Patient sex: M
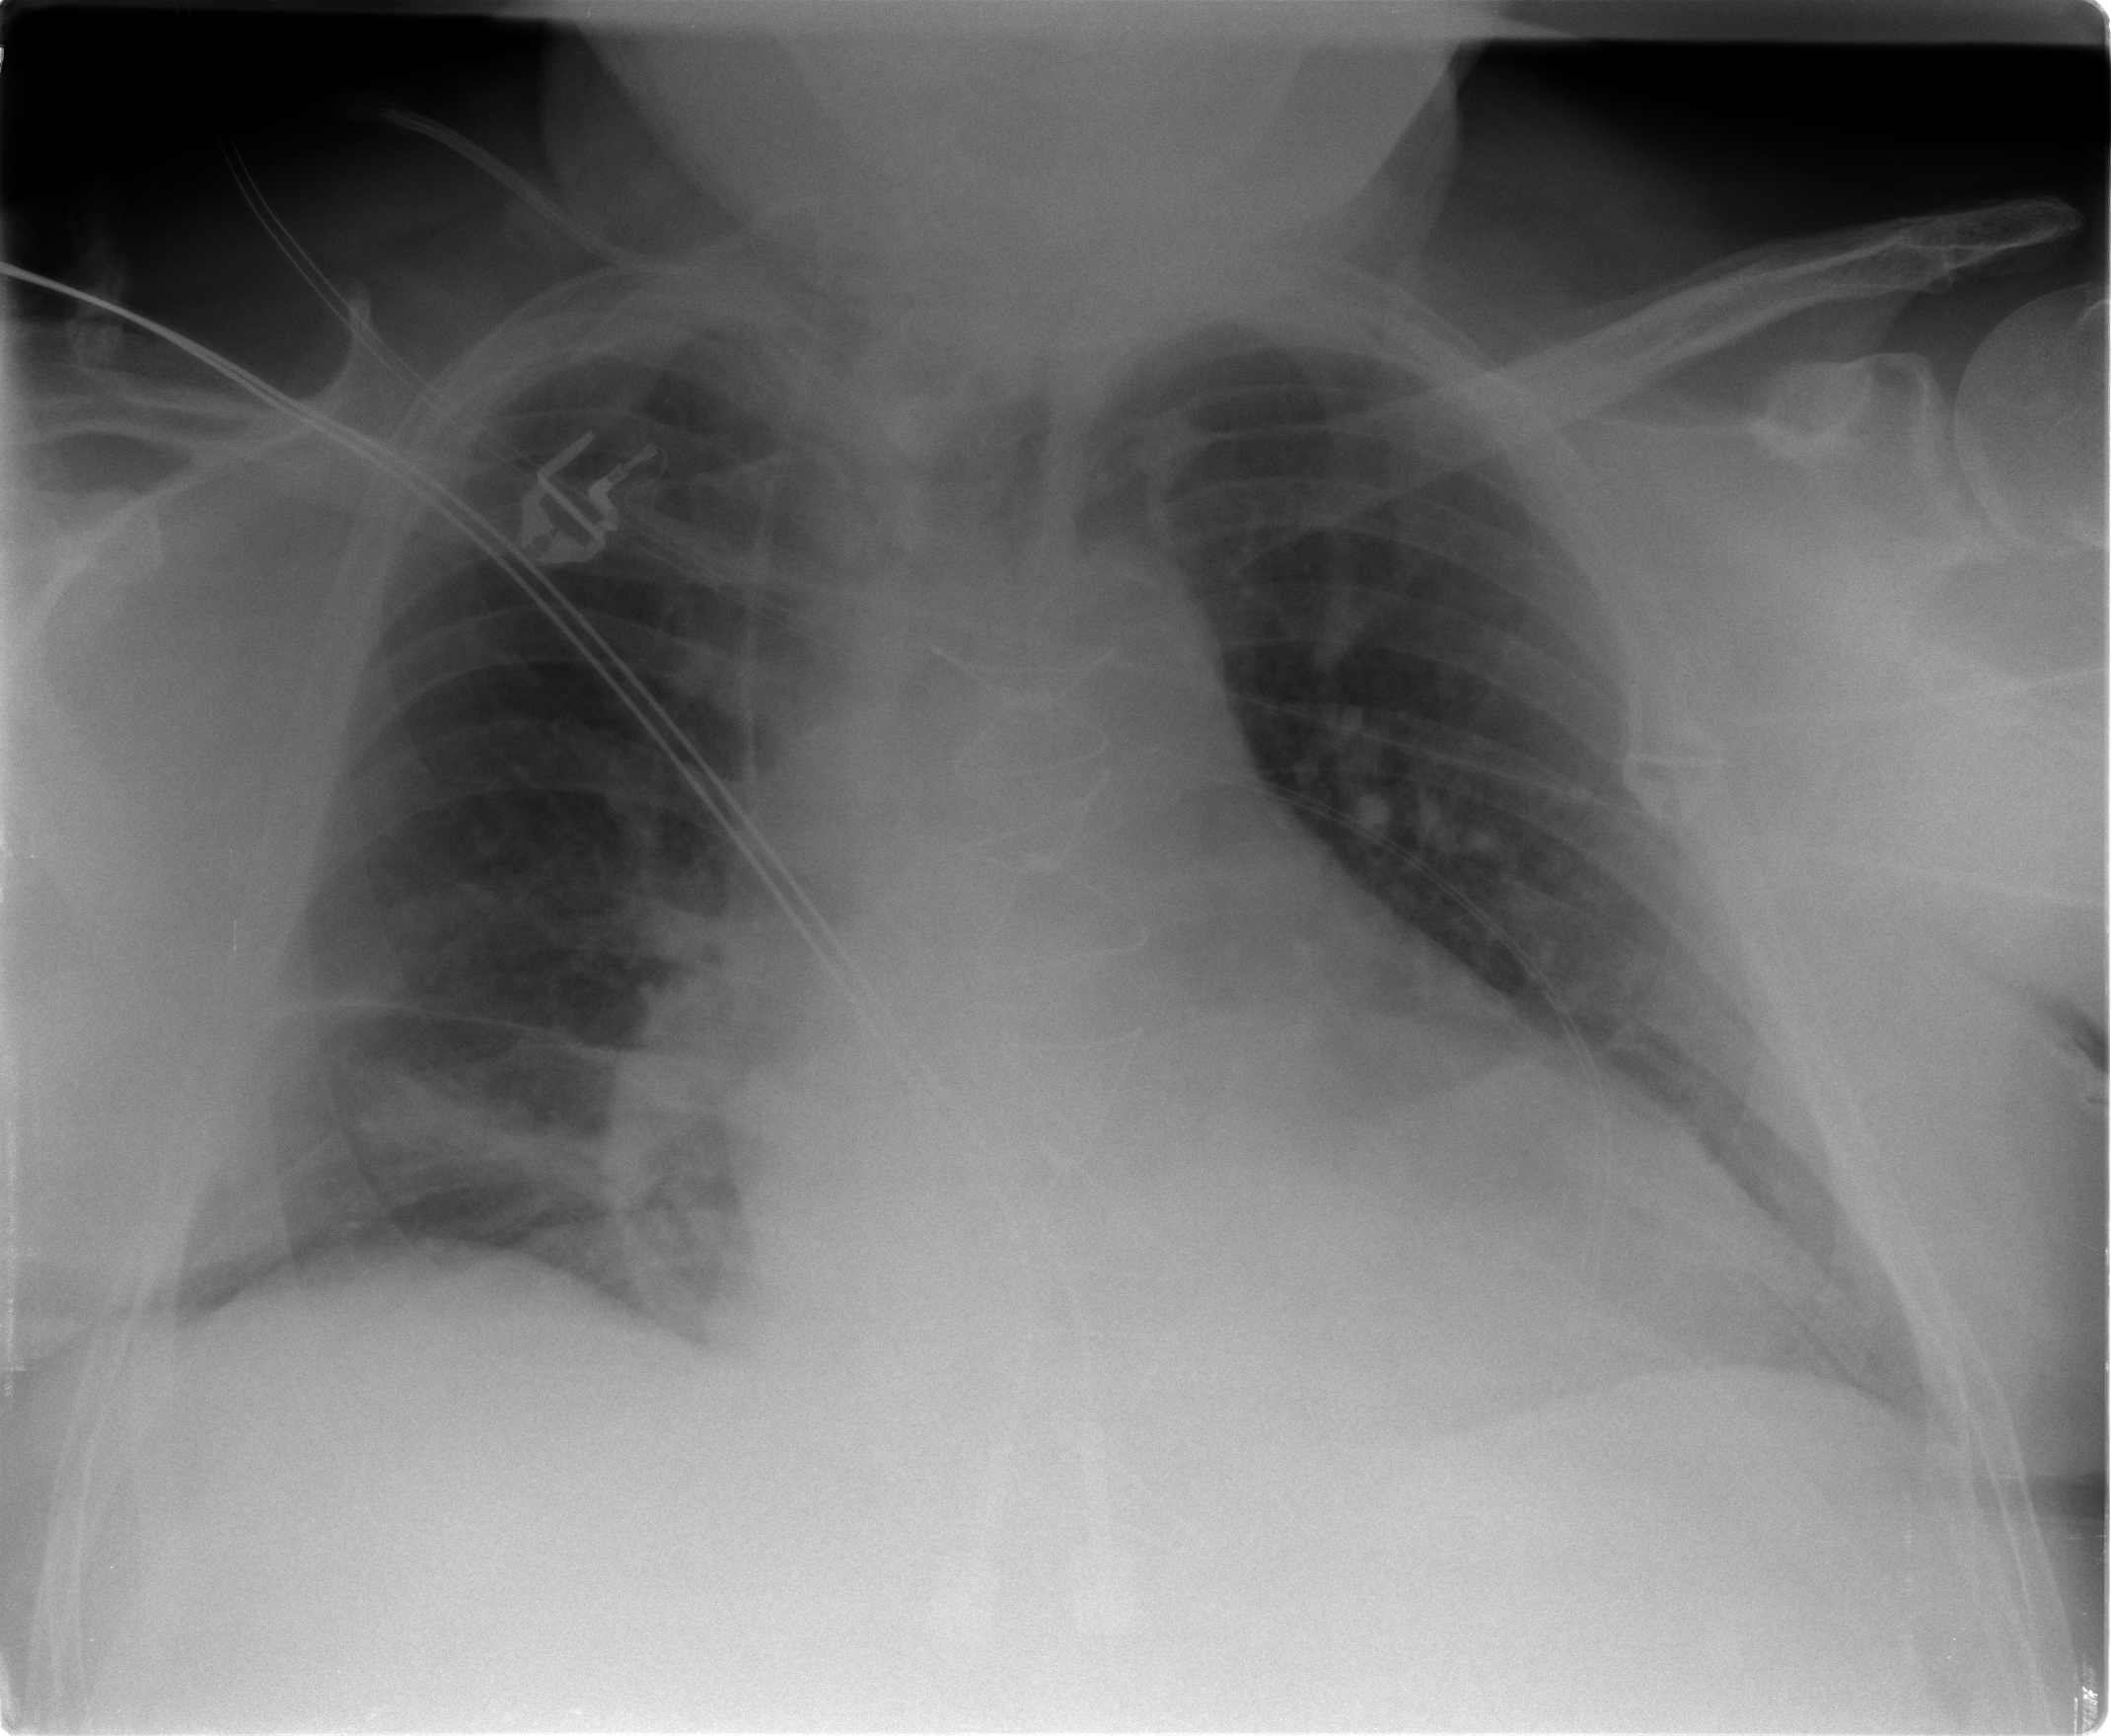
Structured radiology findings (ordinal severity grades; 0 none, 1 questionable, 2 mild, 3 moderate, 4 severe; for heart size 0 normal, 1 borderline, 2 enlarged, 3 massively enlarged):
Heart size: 2
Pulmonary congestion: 2
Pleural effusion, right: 1
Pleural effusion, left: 1
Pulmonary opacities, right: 1
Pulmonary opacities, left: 0
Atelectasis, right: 2
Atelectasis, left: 1